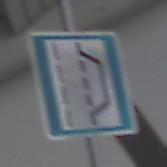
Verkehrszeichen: NothalteUndPannenbucht
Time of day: MorningAfternoon
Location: Roofed (Urban)
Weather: PartlyCloudy
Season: NotSpecified
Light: Natural